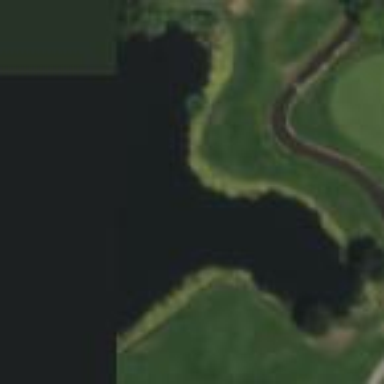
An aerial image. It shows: Water hazard in golf course. The hazard is natural water feature.